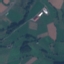
Land use / land cover: Pasture